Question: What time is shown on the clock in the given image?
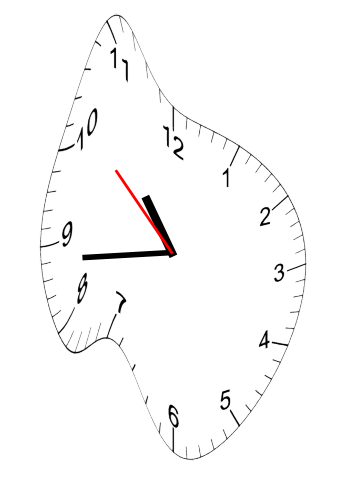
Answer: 10:43:52